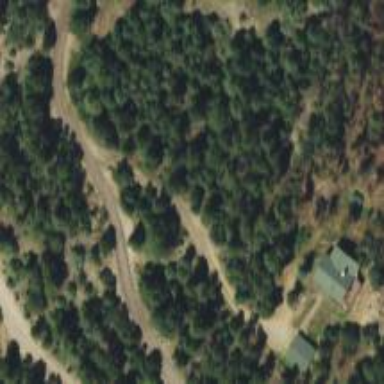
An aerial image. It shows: Driveway leading to service road.